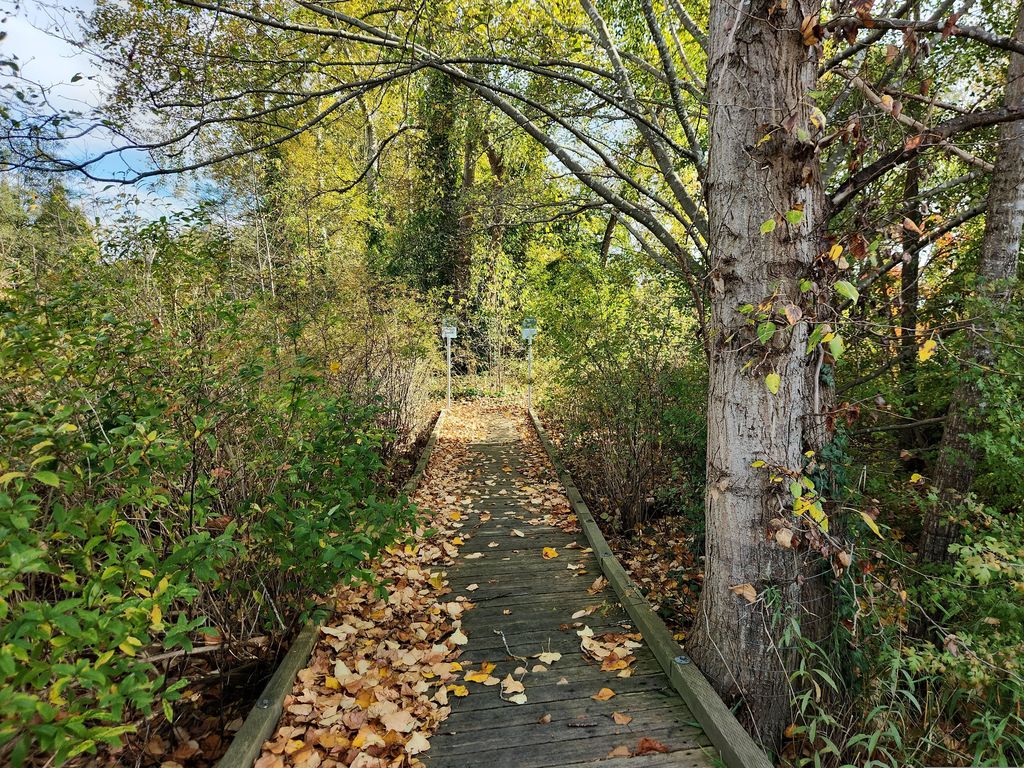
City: vancouver